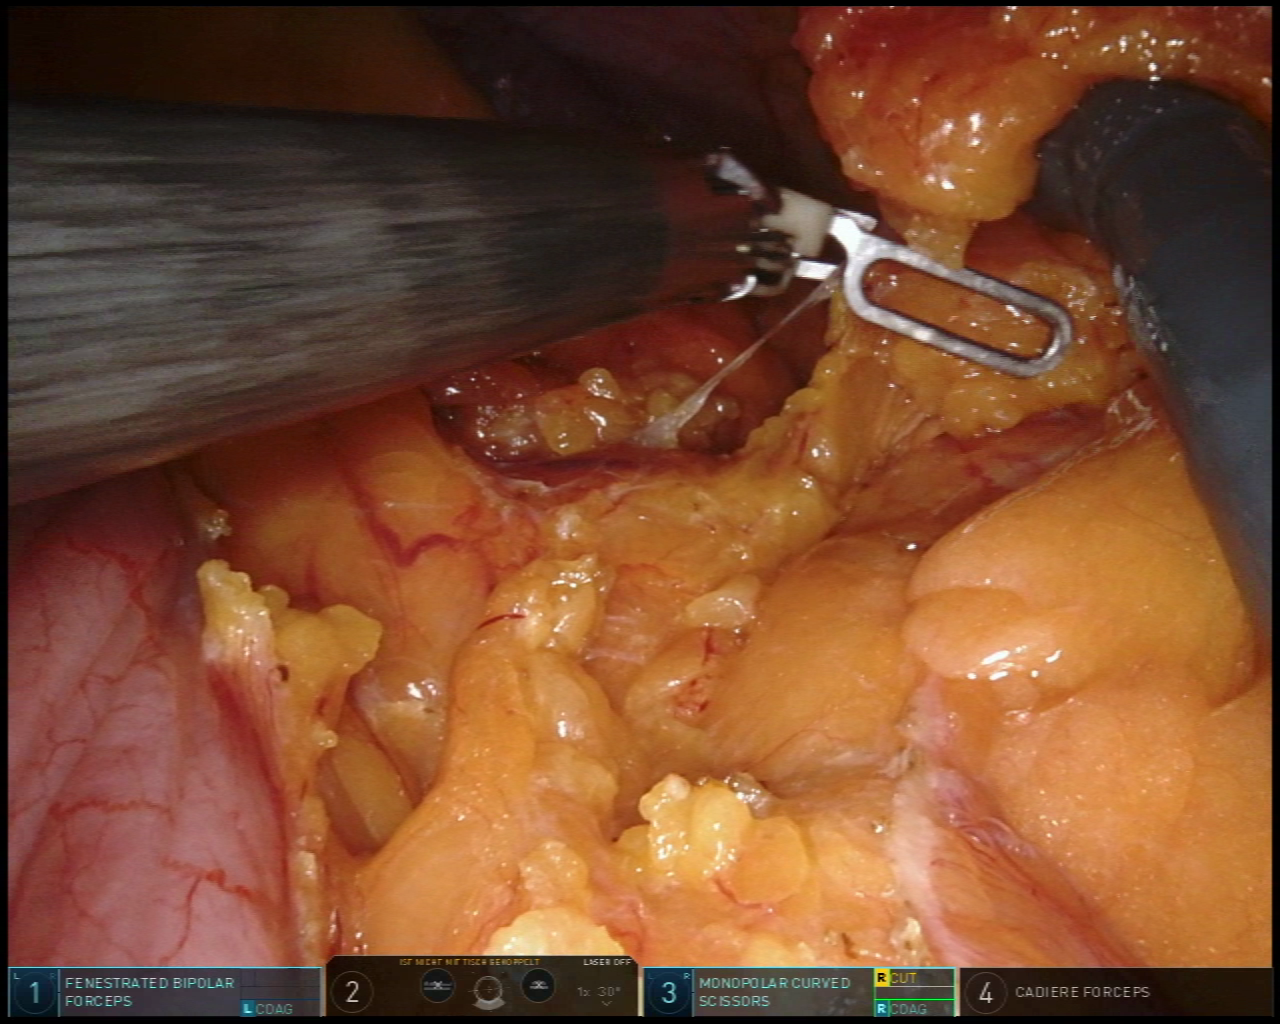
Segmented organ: abdominal_wall
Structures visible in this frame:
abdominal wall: yes
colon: yes
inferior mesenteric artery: no
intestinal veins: no
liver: no
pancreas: no
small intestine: no
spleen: no
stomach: no
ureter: no
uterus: no
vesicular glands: no